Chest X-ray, PA view. Patient: 23 years old, sex F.
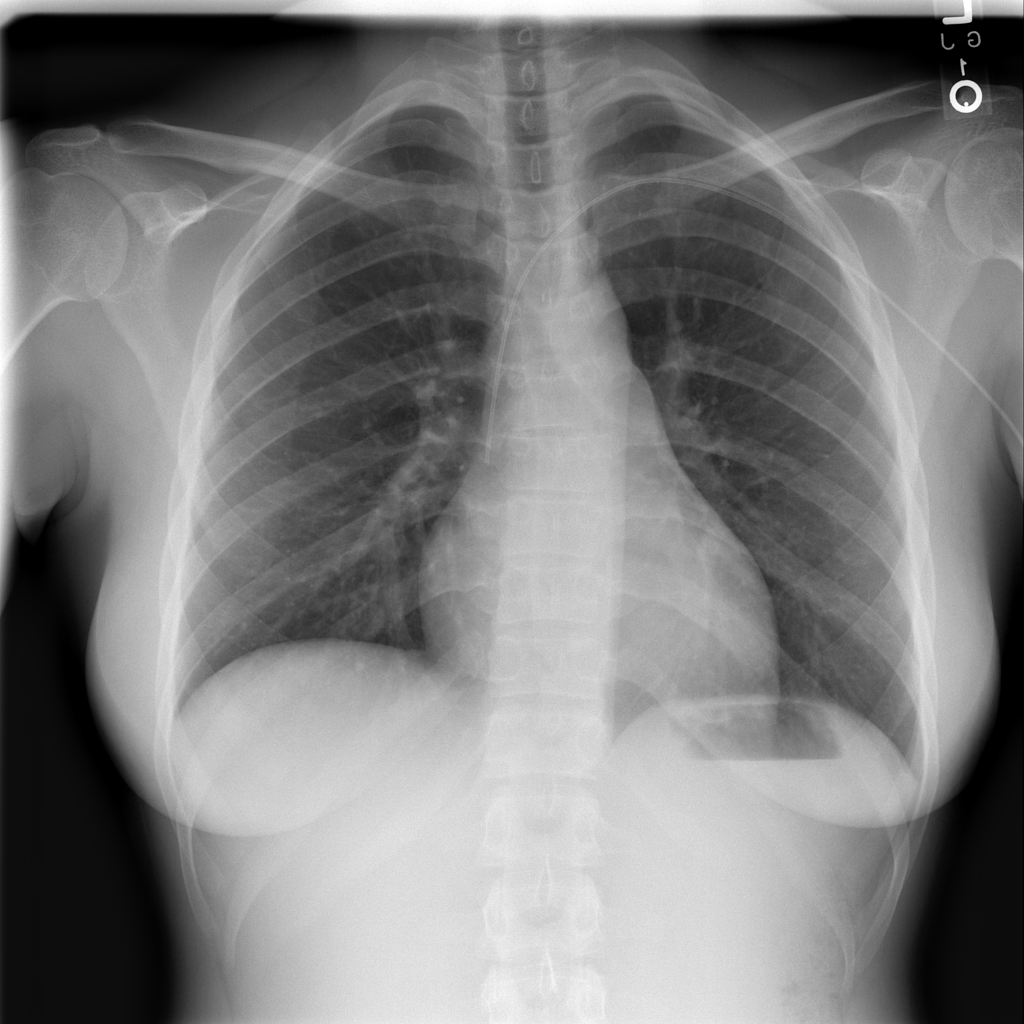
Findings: No Finding